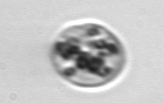
Label: Amoeba